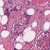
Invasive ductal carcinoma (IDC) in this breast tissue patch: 1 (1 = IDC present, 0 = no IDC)